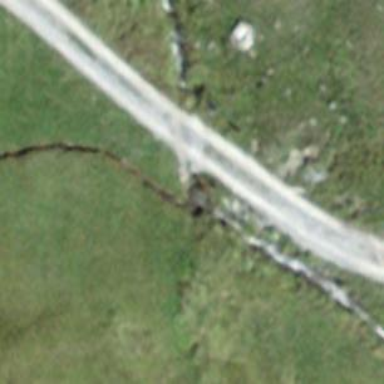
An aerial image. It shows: Culvert tunnel.